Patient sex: M
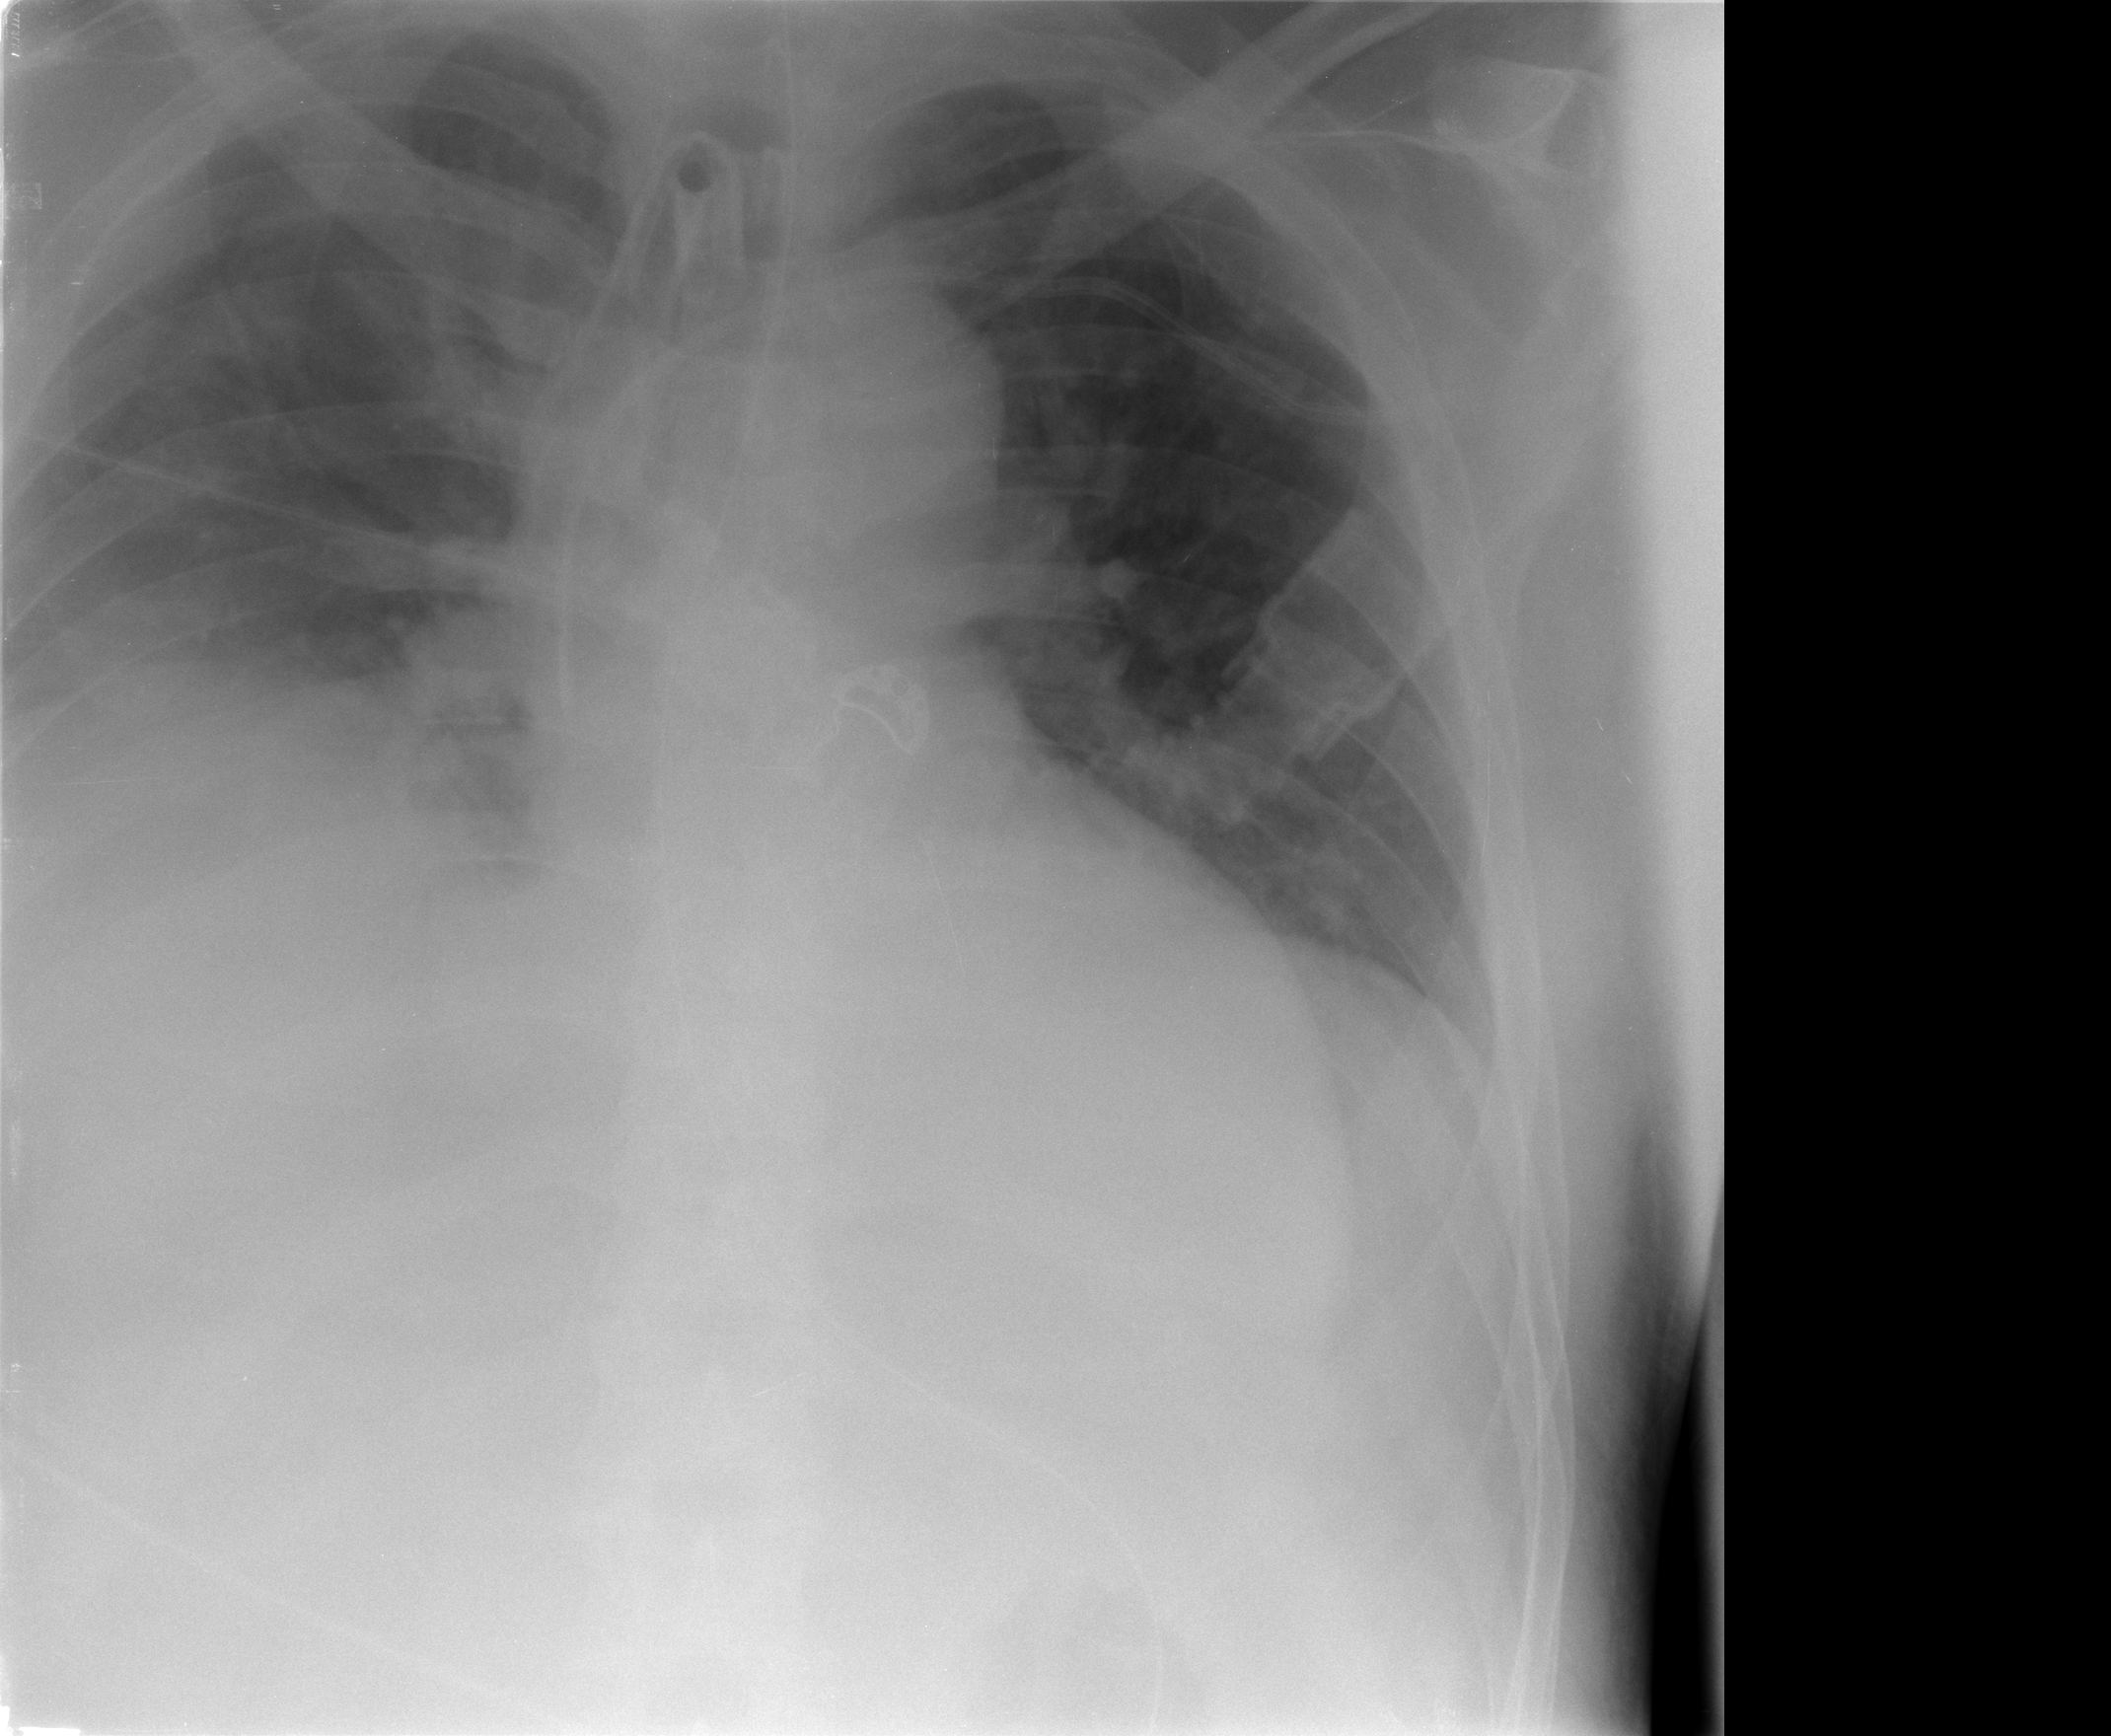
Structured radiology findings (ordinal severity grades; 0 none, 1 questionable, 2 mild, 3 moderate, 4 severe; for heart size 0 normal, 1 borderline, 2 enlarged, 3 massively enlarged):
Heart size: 0
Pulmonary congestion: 1
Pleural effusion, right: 0
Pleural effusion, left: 0
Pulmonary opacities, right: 2
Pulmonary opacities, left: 0
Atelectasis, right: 1
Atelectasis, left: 2